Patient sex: M
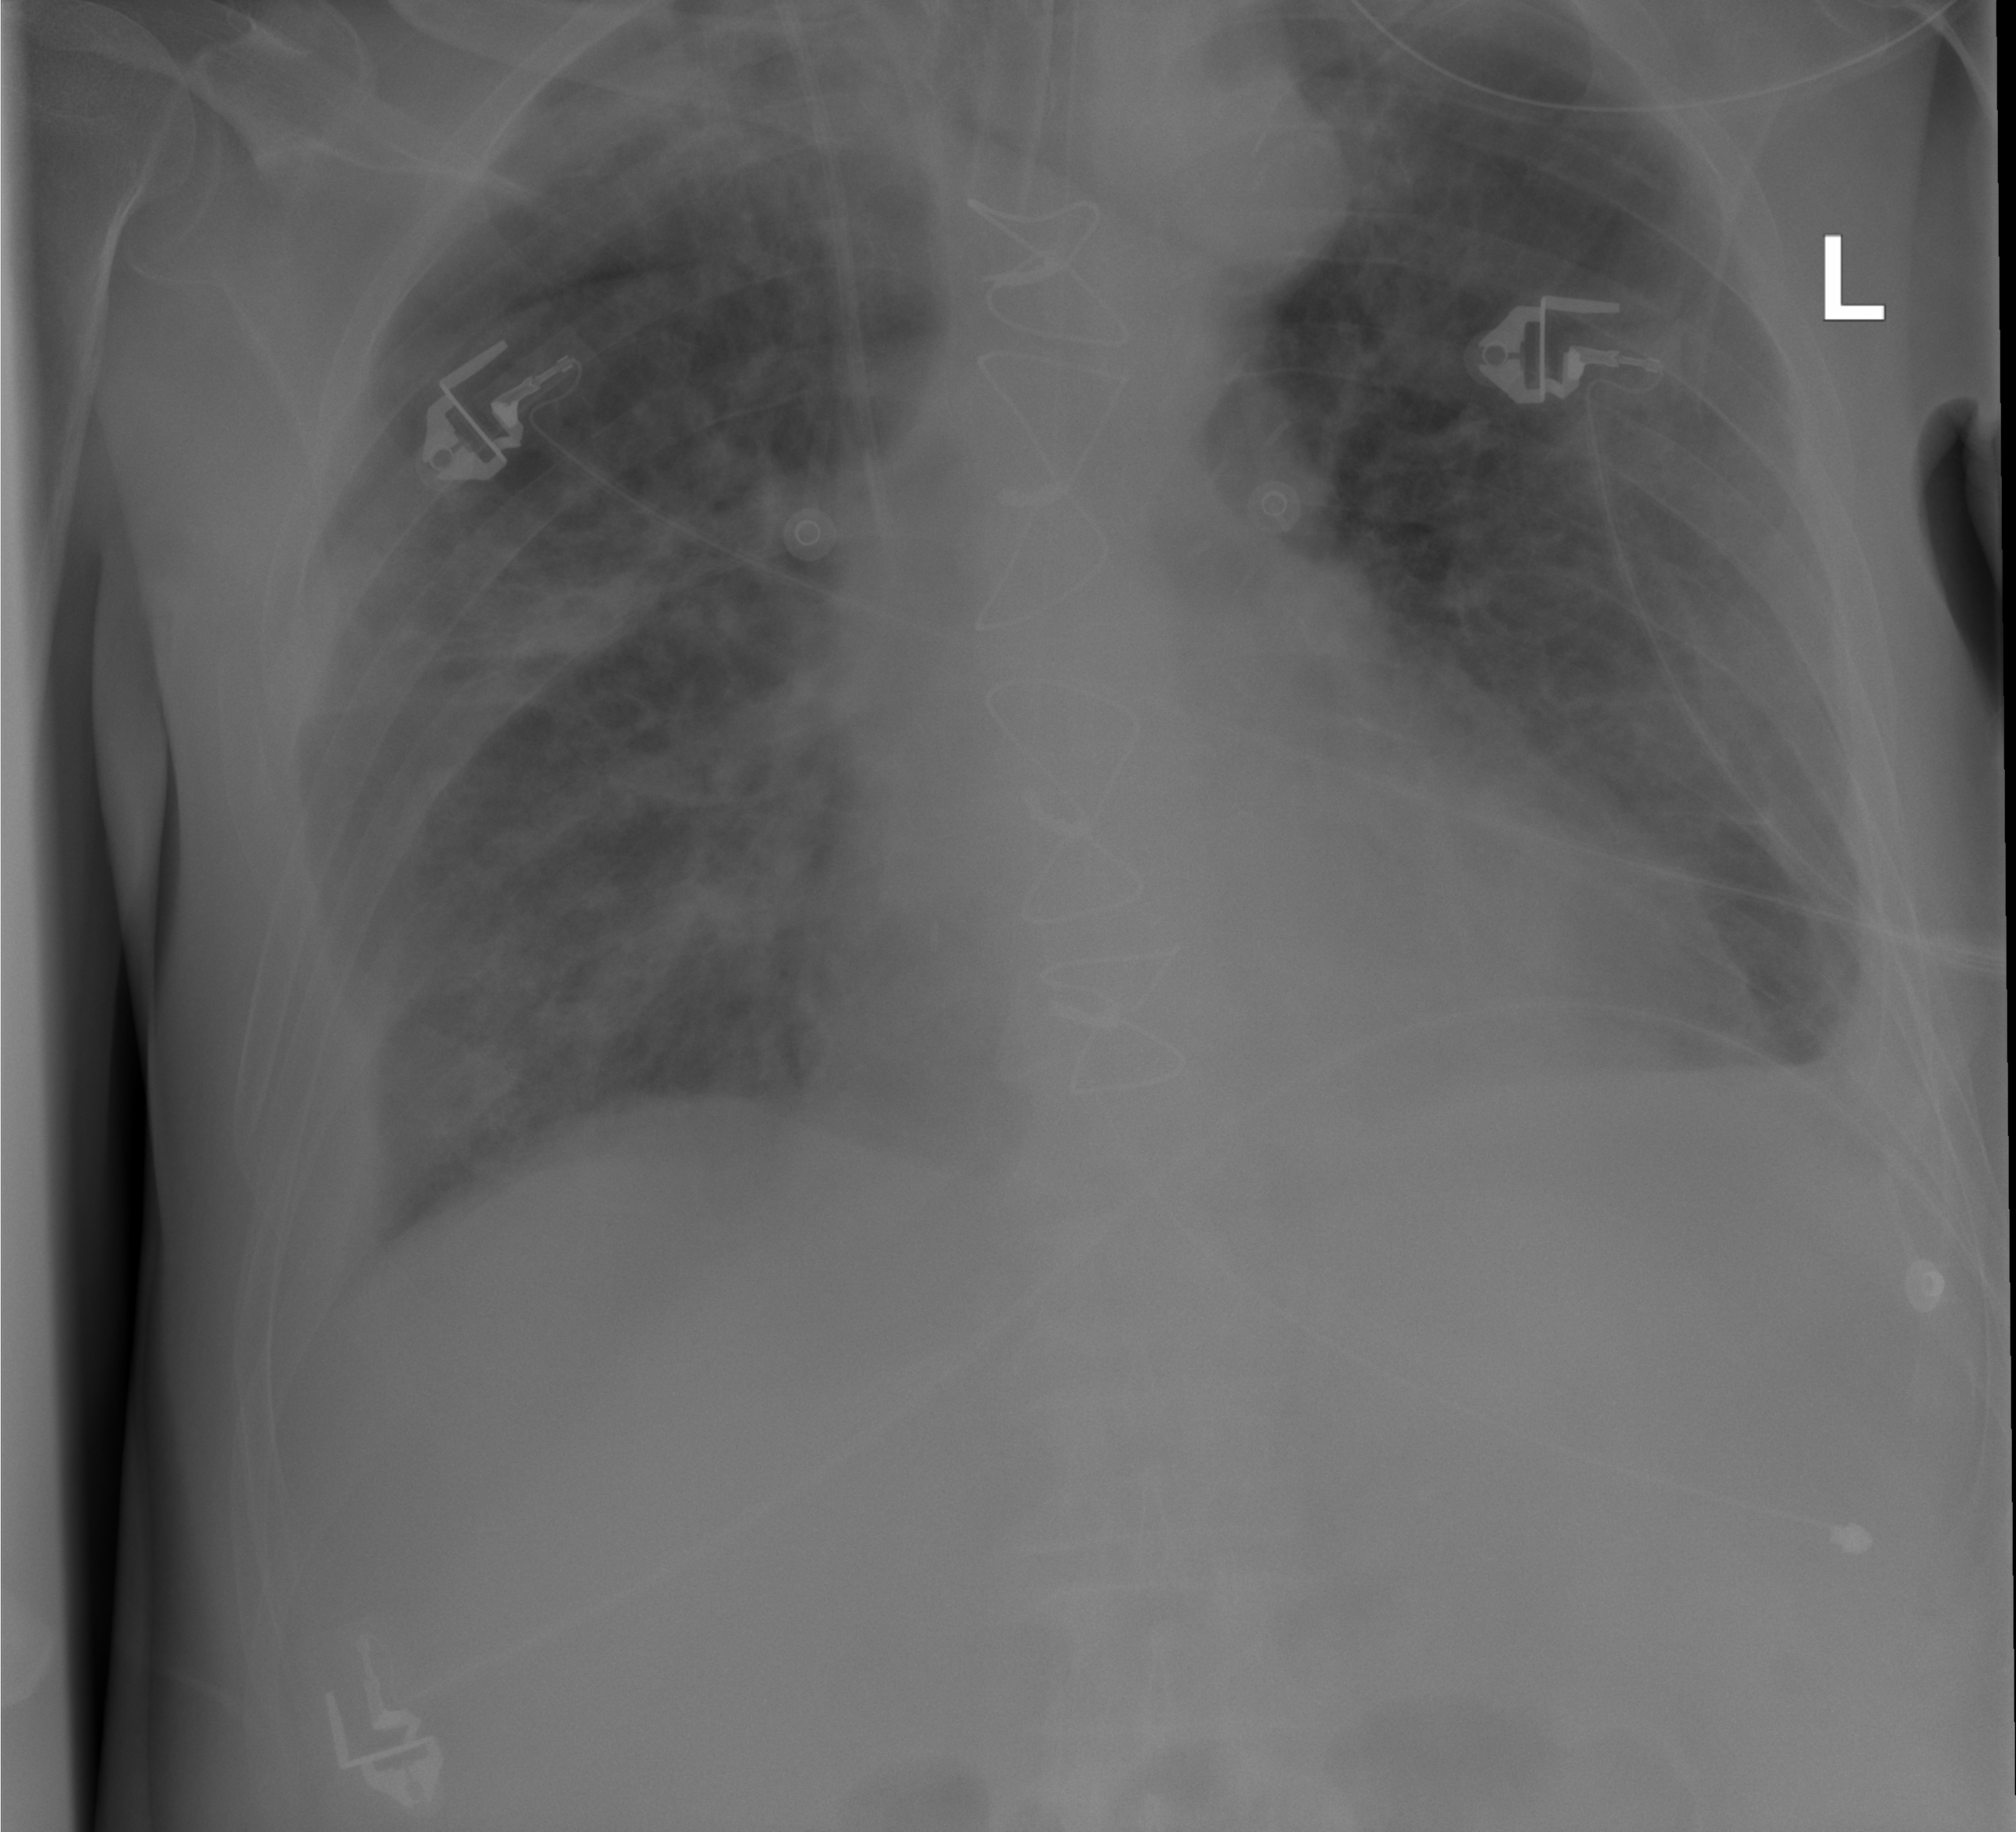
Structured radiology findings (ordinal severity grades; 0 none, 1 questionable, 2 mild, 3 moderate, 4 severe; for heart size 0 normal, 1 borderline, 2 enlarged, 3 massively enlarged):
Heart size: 2
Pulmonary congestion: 2
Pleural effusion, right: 2
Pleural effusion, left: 2
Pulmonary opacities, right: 2
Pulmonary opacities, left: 2
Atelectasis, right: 2
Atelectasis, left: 2